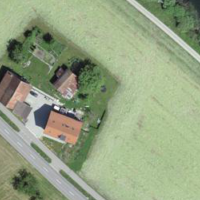
EUNIS habitat code: 52
Species observed at this site:
Cichorium intybus